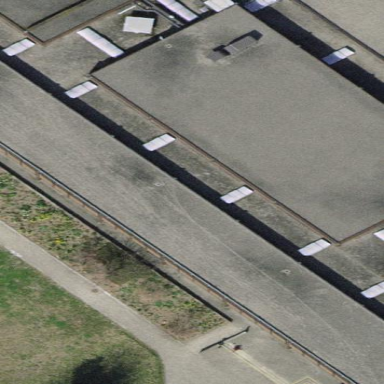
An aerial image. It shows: Building with gravel roof.